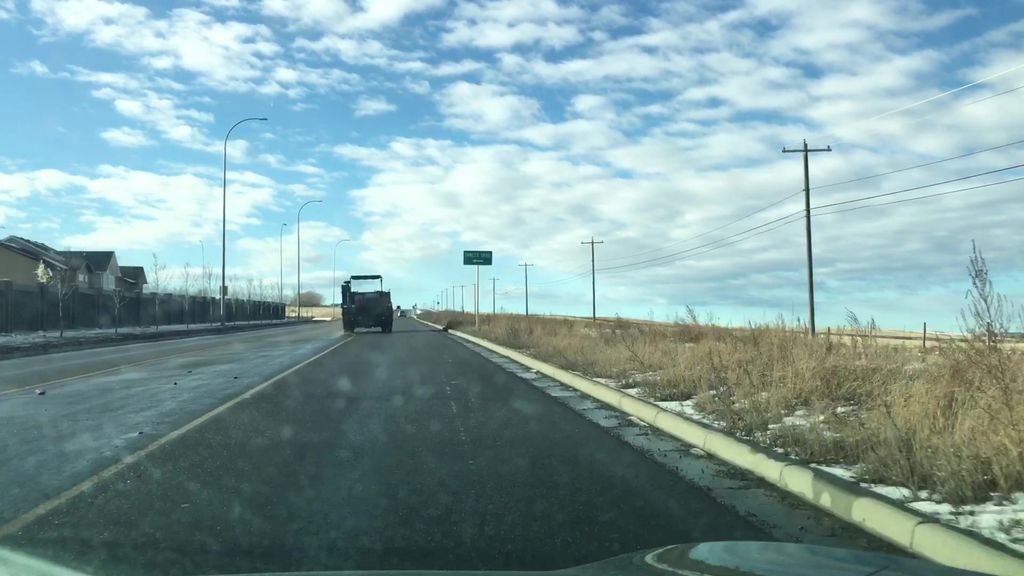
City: calgary